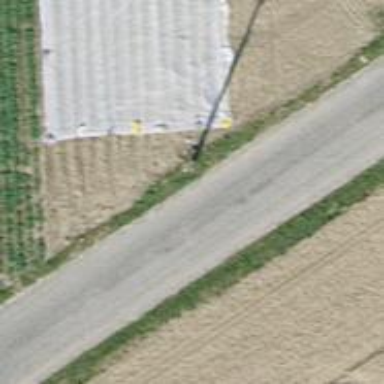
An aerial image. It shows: Power pole.